Question: # Largest product in a grid
### Problem 11
In the 20x20 grid below, four numbers along a diagonal line have been marked in red.

The product of these numbers is 26 x 63 x 78 x 14 = <PHONE>.
What is the greatest product of four adjacent numbers in the same direction (up, down, left, right, or diagonally) in the 20x20 grid?
'''
x ='''
08 02 22 97 38 15 00 40 00 75 04 05 07 78 52 12 50 77 91 08
49 49 99 40 17 81 18 57 60 87 17 40 98 43 69 48 04 56 62 00
81 49 31 73 55 79 14 29 93 71 40 67 53 88 30 03 49 13 36 65
52 70 95 23 04 60 11 42 69 24 68 56 01 32 56 71 37 02 36 91
22 31 16 71 51 67 63 89 41 92 36 54 22 40 40 28 66 33 13 80
24 47 32 60 99 03 45 02 44 75 33 53 78 36 84 20 35 17 12 50
32 98 81 28 64 23 67 10 26 38 40 67 59 54 70 66 18 38 64 70
67 26 20 68 02 62 12 20 95 63 94 39 63 08 40 91 66 49 94 21
24 55 58 05 66 73 99 26 97 17 78 78 96 83 14 88 34 89 63 72
21 36 23 09 75 00 76 44 20 45 35 14 00 61 33 97 34 31 33 95
78 17 53 28 22 75 31 67 15 94 03 80 04 62 16 14 09 53 56 92
16 39 05 42 96 35 31 47 55 58 88 24 00 17 54 24 36 29 85 57
86 56 00 48 35 71 89 07 05 44 44 37 44 60 21 58 51 54 17 58
19 80 81 68 05 94 47 69 28 73 92 13 86 52 17 77 04 89 55 40
04 52 08 83 97 35 99 16 07 97 57 32 16 26 26 79 33 27 98 66
88 36 68 87 57 62 20 72 03 46 33 67 46 55 12 32 63 93 53 69
04 42 16 73 38 25 39 11 24 94 72 18 08 46 29 32 40 62 76 36
20 69 36 41 72 30 23 88 34 62 99 69 82 67 59 85 74 04 36 16
20 73 35 29 78 31 90 01 74 31 49 71 48 86 81 16 23 57 05 54
01 70 54 71 83 51 54 69 16 92 33 48 61 43 52 01 89 19 67 48
'''
import numpy as np
import pandas as pd
arr = np.array(list((x.split())), dtype = int)
arr = arr.reshape(20,20)
arr_m = np.zeros((20,20))
'''
A method loop over elements
'''
%%time
for i in range(0, 17):
for j in range(0, 17):
x = [k for k in range(i, i+4)]
y = [k for k in range(j, j+4)]
arr_m[i,j] = max(arr[i,j: j+4].prod(), arr[i:i+4,j].prod(), arr[x, y].prod(),)
print(arr_m.max())
'''
A method loop over rows, columns and sub-arrys
'''
arr1 = np.zeros((20, 20), dtype=int)
arr2 = np.zeros((20, 20), dtype=int)
arr3 = np.zeros((20, 20), dtype=int)
%%time
for i in range(0, 20):
arr1[:, i] = arr[:, i: i+4].prod(1)
for i in range(0, 20):
arr2[i, :] = arr[i:i+4, :].prod(0)
for i in range(0, 20):
for j in range(0, 20):
arr3[i,j] = arr[i: i+4, j: j+4].diagonal().prod()
max(arr1.max(), arr2.max(), arr3.max())
'''
I want to push it a little bit.
is there any pure numpy or pandas ways to do it without loops?
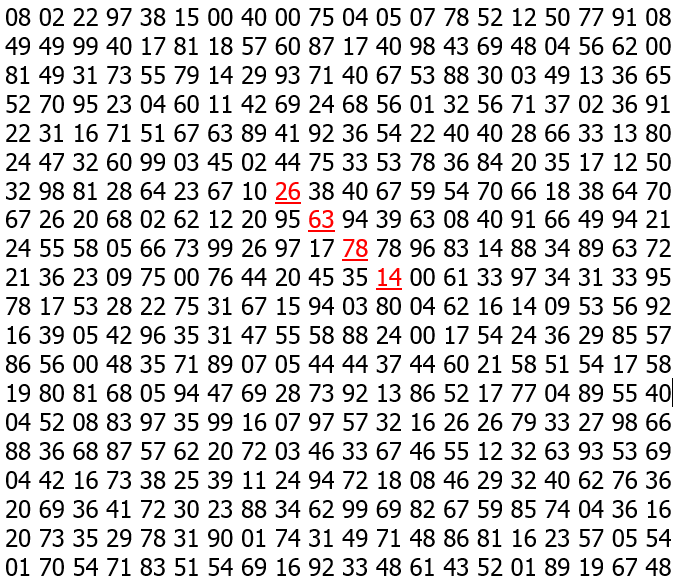
Answer: Here is an approach using 'stride_tricks'. It creates windowed views along all relevant directions and then just multiplies and finds the index of the best value.
The rest is just a bit of book keeping to recover the indices in the original grid.
'''
import numpy as np
x = '''08 02 22 97 38 15 00 40 00 75 04 05 07 78 52 12 50 77 91 08
49 49 99 40 17 81 18 57 60 87 17 40 98 43 69 48 04 56 62 00
81 49 31 73 55 79 14 29 93 71 40 67 53 88 30 03 49 13 36 65
52 70 95 23 04 60 11 42 69 24 68 56 01 32 56 71 37 02 36 91
22 31 16 71 51 67 63 89 41 92 36 54 22 40 40 28 66 33 13 80
24 47 32 60 99 03 45 02 44 75 33 53 78 36 84 20 35 17 12 50
32 98 81 28 64 23 67 10 26 38 40 67 59 54 70 66 18 38 64 70
67 26 20 68 02 62 12 20 95 63 94 39 63 08 40 91 66 49 94 21
24 55 58 05 66 73 99 26 97 17 78 78 96 83 14 88 34 89 63 72
21 36 23 09 75 00 76 44 20 45 35 14 00 61 33 97 34 31 33 95
78 17 53 28 22 75 31 67 15 94 03 80 04 62 16 14 09 53 56 92
16 39 05 42 96 35 31 47 55 58 88 24 00 17 54 24 36 29 85 57
86 56 00 48 35 71 89 07 05 44 44 37 44 60 21 58 51 54 17 58
19 80 81 68 05 94 47 69 28 73 92 13 86 52 17 77 04 89 55 40
04 52 08 83 97 35 99 16 07 97 57 32 16 26 26 79 33 27 98 66
88 36 68 87 57 62 20 72 03 46 33 67 46 55 12 32 63 93 53 69
04 42 16 73 38 25 39 11 24 94 72 18 08 46 29 32 40 62 76 36
20 69 36 41 72 30 23 88 34 62 99 69 82 67 59 85 74 04 36 16
20 73 35 29 78 31 90 01 74 31 49 71 48 86 81 16 23 57 05 54
01 70 54 71 83 51 54 69 16 92 33 48 61 43 52 01 89 19 67 48
'''
arr = np.array(list((x.split())), dtype = int)
arr = arr.reshape(20,20)
I, J = arr.shape
S, T = arr.strides
horz = np.lib.stride_tricks.as_strided(arr, (I, J-3, 4), (S, T, T)).prod(axis=2)
vert = np.lib.stride_tricks.as_strided(arr, (I-3, J, 4), (S, T, S)).prod(axis=2)
tlbr = np.lib.stride_tricks.as_strided(arr, (I-3, J-3, 4), (S, T, S+T)).prod(axis=2)
bltr = np.lib.stride_tricks.as_strided(arr[3:], (I-3, J-3, 4), (S, T, -S+T)).prod(axis=2)
all_ = horz, vert, tlbr, bltr
midx = [np.unravel_index(o.argmax(), o.shape) for o in all_]
mval = [o[idx] for o, idx in zip(all_, midx)]
hy, hx, vy, vx, ty, tx, by, bx = np.ravel(midx)
a = np.arange(4)
idx = list(map(tuple, np.reshape(np.s_[hy, hx:hx+4, vy:vy+4, vx, ty+a, tx+a, by+a[::-1], bx+a], (4, 2))))
for name, I, V in zip('horizontal vertical topleft-bottomright bottomleft-topright'.split(), idx, mval):
print('best', name, ':', V, '=', ' x '.join(map(str, arr[I])))
'''
Output:
'''
best horizontal : 48477312 = 78 x 78 x 96 x 83
best vertical : 51267216 = 66 x 91 x 88 x 97
best topleft-bottomright : 40304286 = 94 x 99 x 71 x 61
best bottomleft-topright : 70600674 = 87 x 97 x 94 x 89
'''